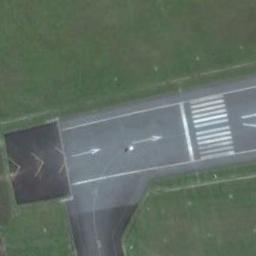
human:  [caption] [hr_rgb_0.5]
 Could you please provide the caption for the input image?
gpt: The runway is on the grass .

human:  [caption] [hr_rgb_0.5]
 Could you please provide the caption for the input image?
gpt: Next to the runway is a green lawn with white dashes and arrow signs of varying thickness .

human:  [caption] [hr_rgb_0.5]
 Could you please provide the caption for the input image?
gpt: The runway has a threshold marking and some arrow markings .

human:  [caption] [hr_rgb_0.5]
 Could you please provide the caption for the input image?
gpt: The grass is beside the runway .

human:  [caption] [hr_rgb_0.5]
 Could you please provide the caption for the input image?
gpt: There are green lawns beside the runway .